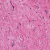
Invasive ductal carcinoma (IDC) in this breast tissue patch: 0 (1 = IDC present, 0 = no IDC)